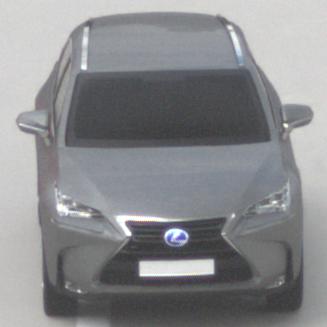
Make: Lexus
Model: NX 300h
Detailed model: NX (AZ1)
Model produced from: 2017/11
Model produced until: 2018/08
Doors: 5
Color: gray
Road condition: dry road
Daytime: morning or afternoon
Contrast: low contrast